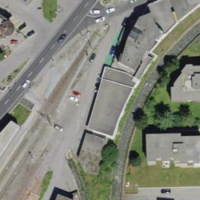
EUNIS habitat code: 54
Species observed at this site:
Campanula barbata
Scaeva pyrastri